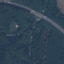
Land use / land cover class: Highway